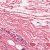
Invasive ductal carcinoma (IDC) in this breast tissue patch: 1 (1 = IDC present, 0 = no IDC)